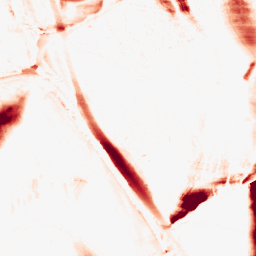
Category: morphological
Decomposition family: morphological_ellipse
Decomposition parameters: operation: opening
width: 10
height: 50
Upsampling method: linear_exact
Upsampling parameters: scale: 4
Upsampling scale: 4